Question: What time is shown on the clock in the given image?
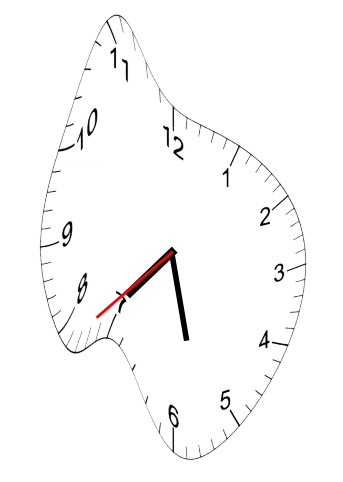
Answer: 07:27:38